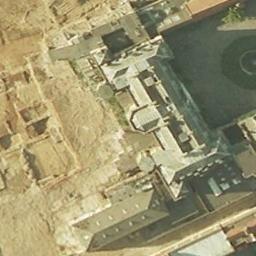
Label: church